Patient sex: F
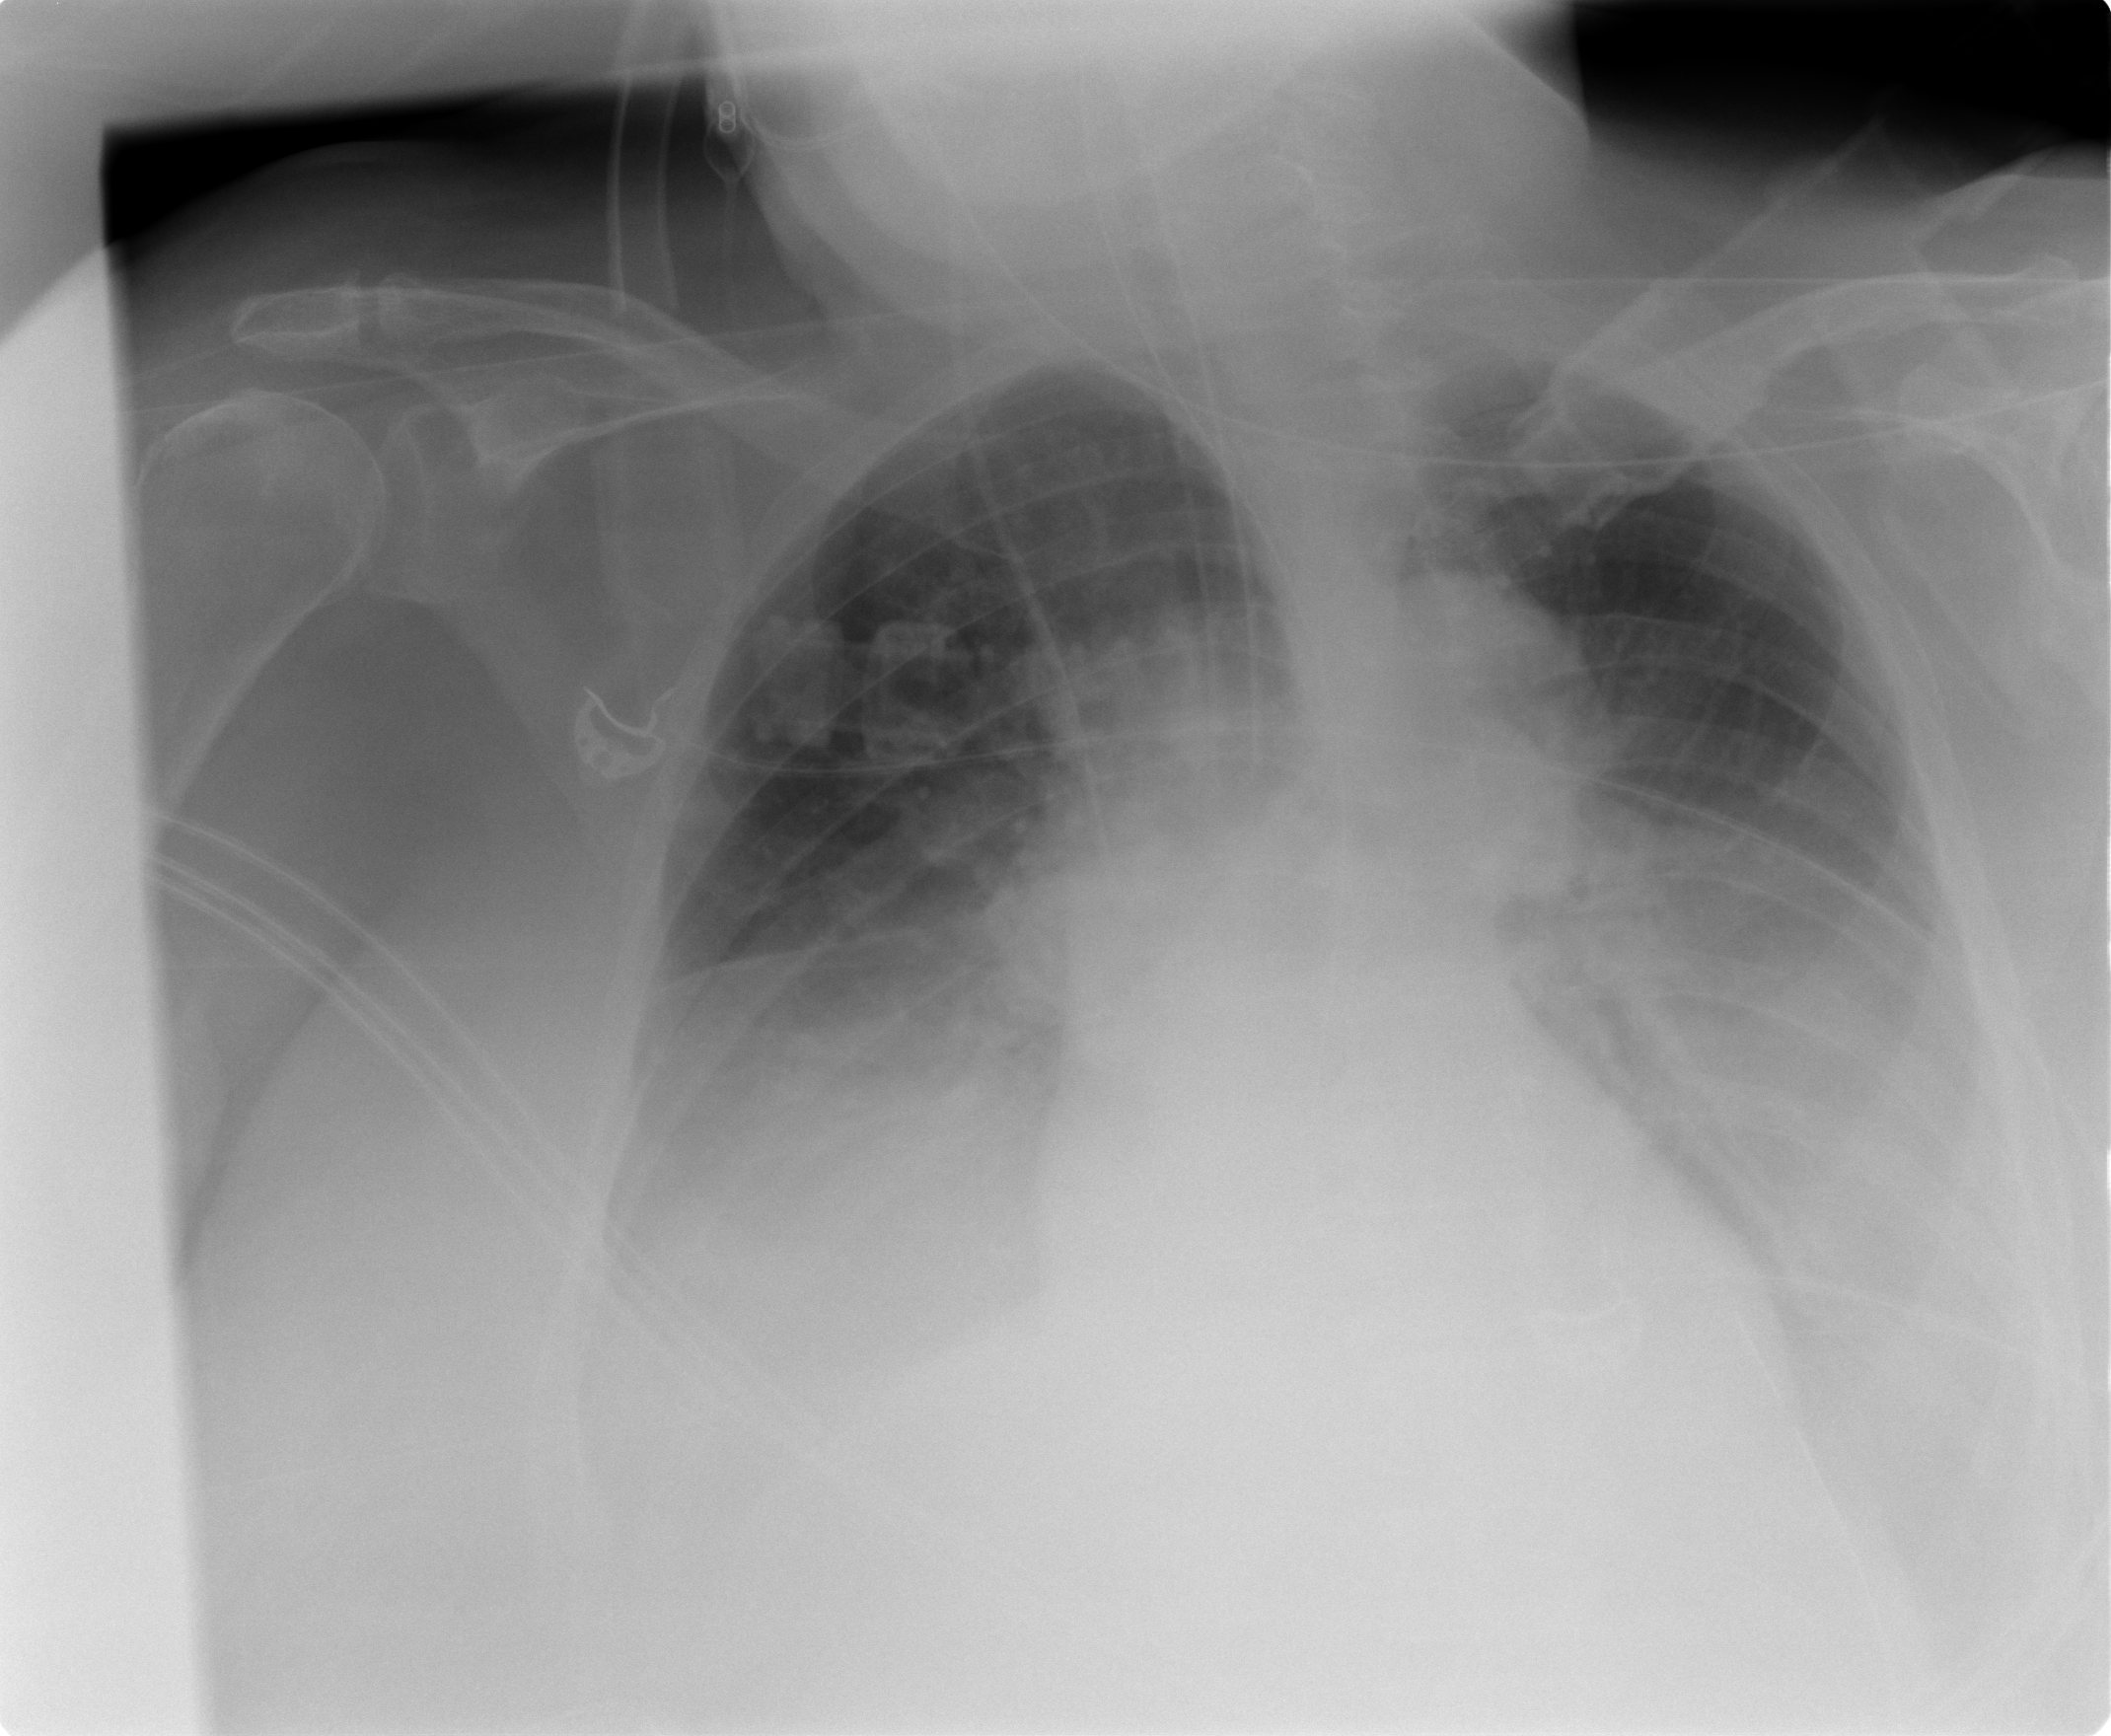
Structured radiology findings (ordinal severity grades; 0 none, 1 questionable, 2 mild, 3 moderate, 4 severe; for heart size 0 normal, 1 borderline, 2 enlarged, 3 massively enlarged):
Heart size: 1
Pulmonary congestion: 2
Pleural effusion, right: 3
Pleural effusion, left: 3
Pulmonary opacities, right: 2
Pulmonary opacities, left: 0
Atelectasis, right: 3
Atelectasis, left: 3